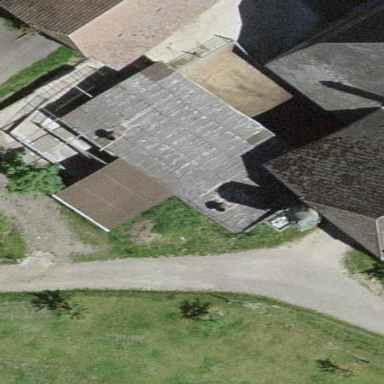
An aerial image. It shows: Sty building.